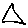
Label: triangle